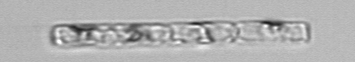
Label: Guinardia_delicatula